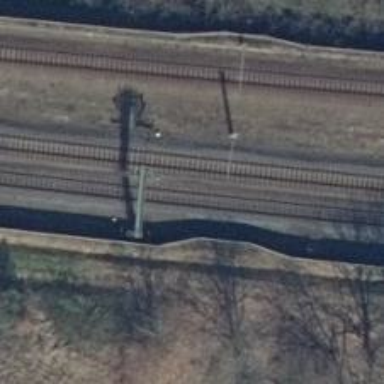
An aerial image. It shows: Railway signal.